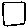
Label: square